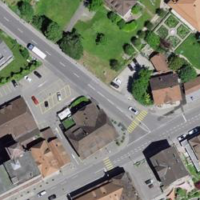
EUNIS habitat code: 54
Species observed at this site:
Calopteryx splendens